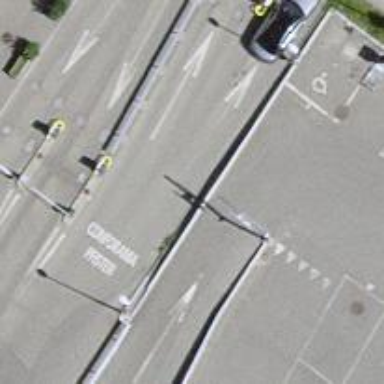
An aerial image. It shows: Parking entrance.